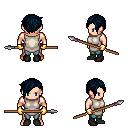
a pixel art fantasy rpg character, male body template, human, light skin, white tunic, teal pants, raven pixie cut hairstyle, gold gloves, black shoes, spear, four views (front, back, left, right), 2x2 character sprite sheet, small pixel art, hard edges, no anti-aliasing